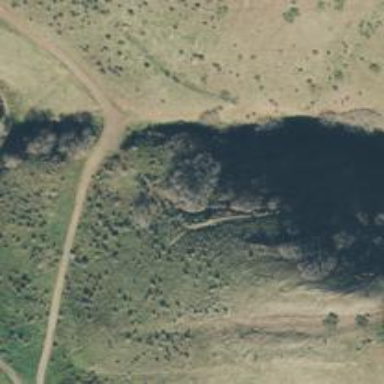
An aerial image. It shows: Path with excellent visibility for trail.